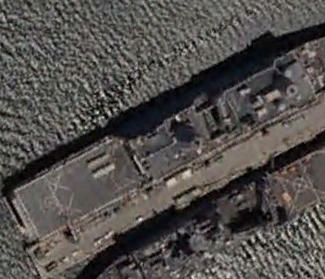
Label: combat